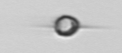
Label: Acanthoica_quattrospina